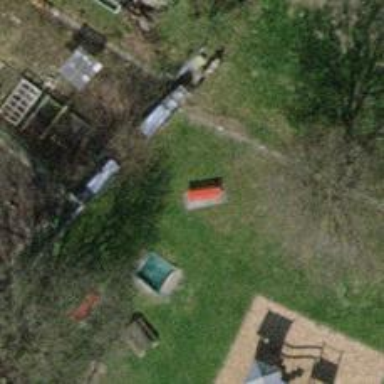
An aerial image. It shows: Red bench.